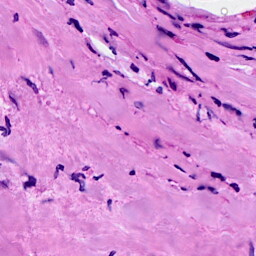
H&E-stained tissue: Breast